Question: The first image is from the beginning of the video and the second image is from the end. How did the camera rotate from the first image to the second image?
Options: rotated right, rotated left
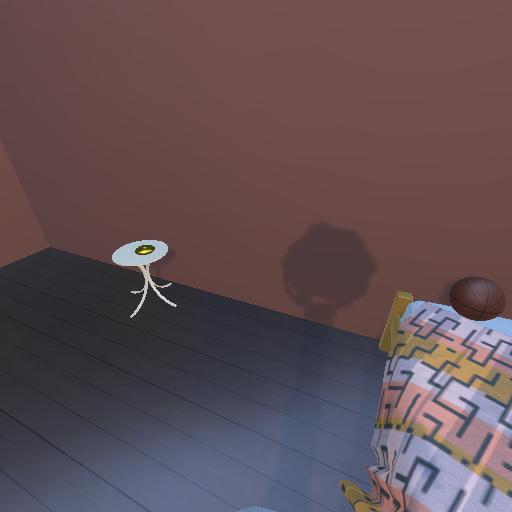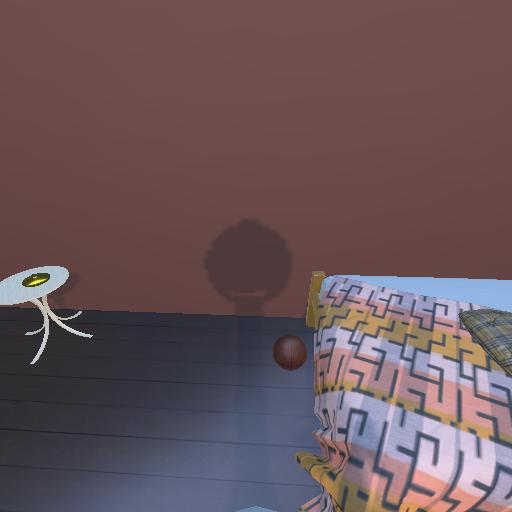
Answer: rotated right